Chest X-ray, PA view. Patient: 52 years old, sex M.
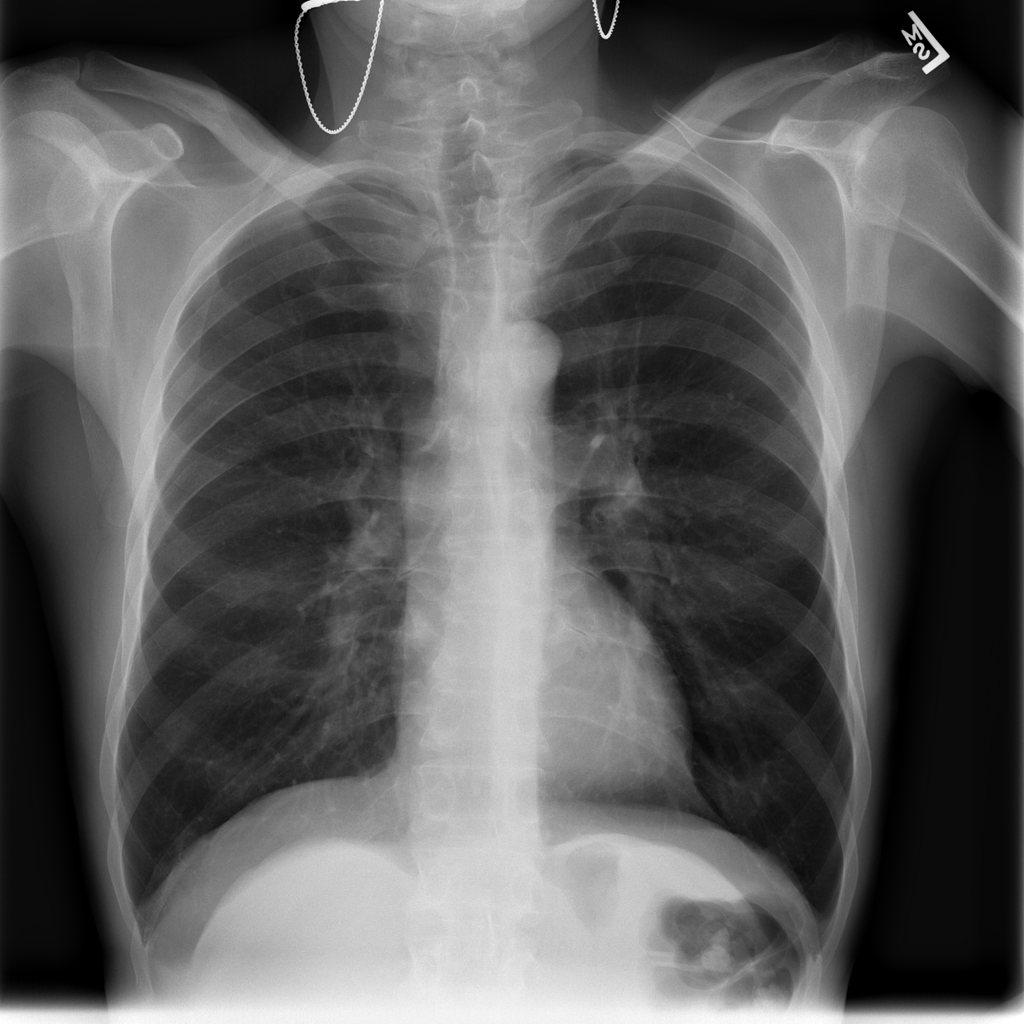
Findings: No Finding